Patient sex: M
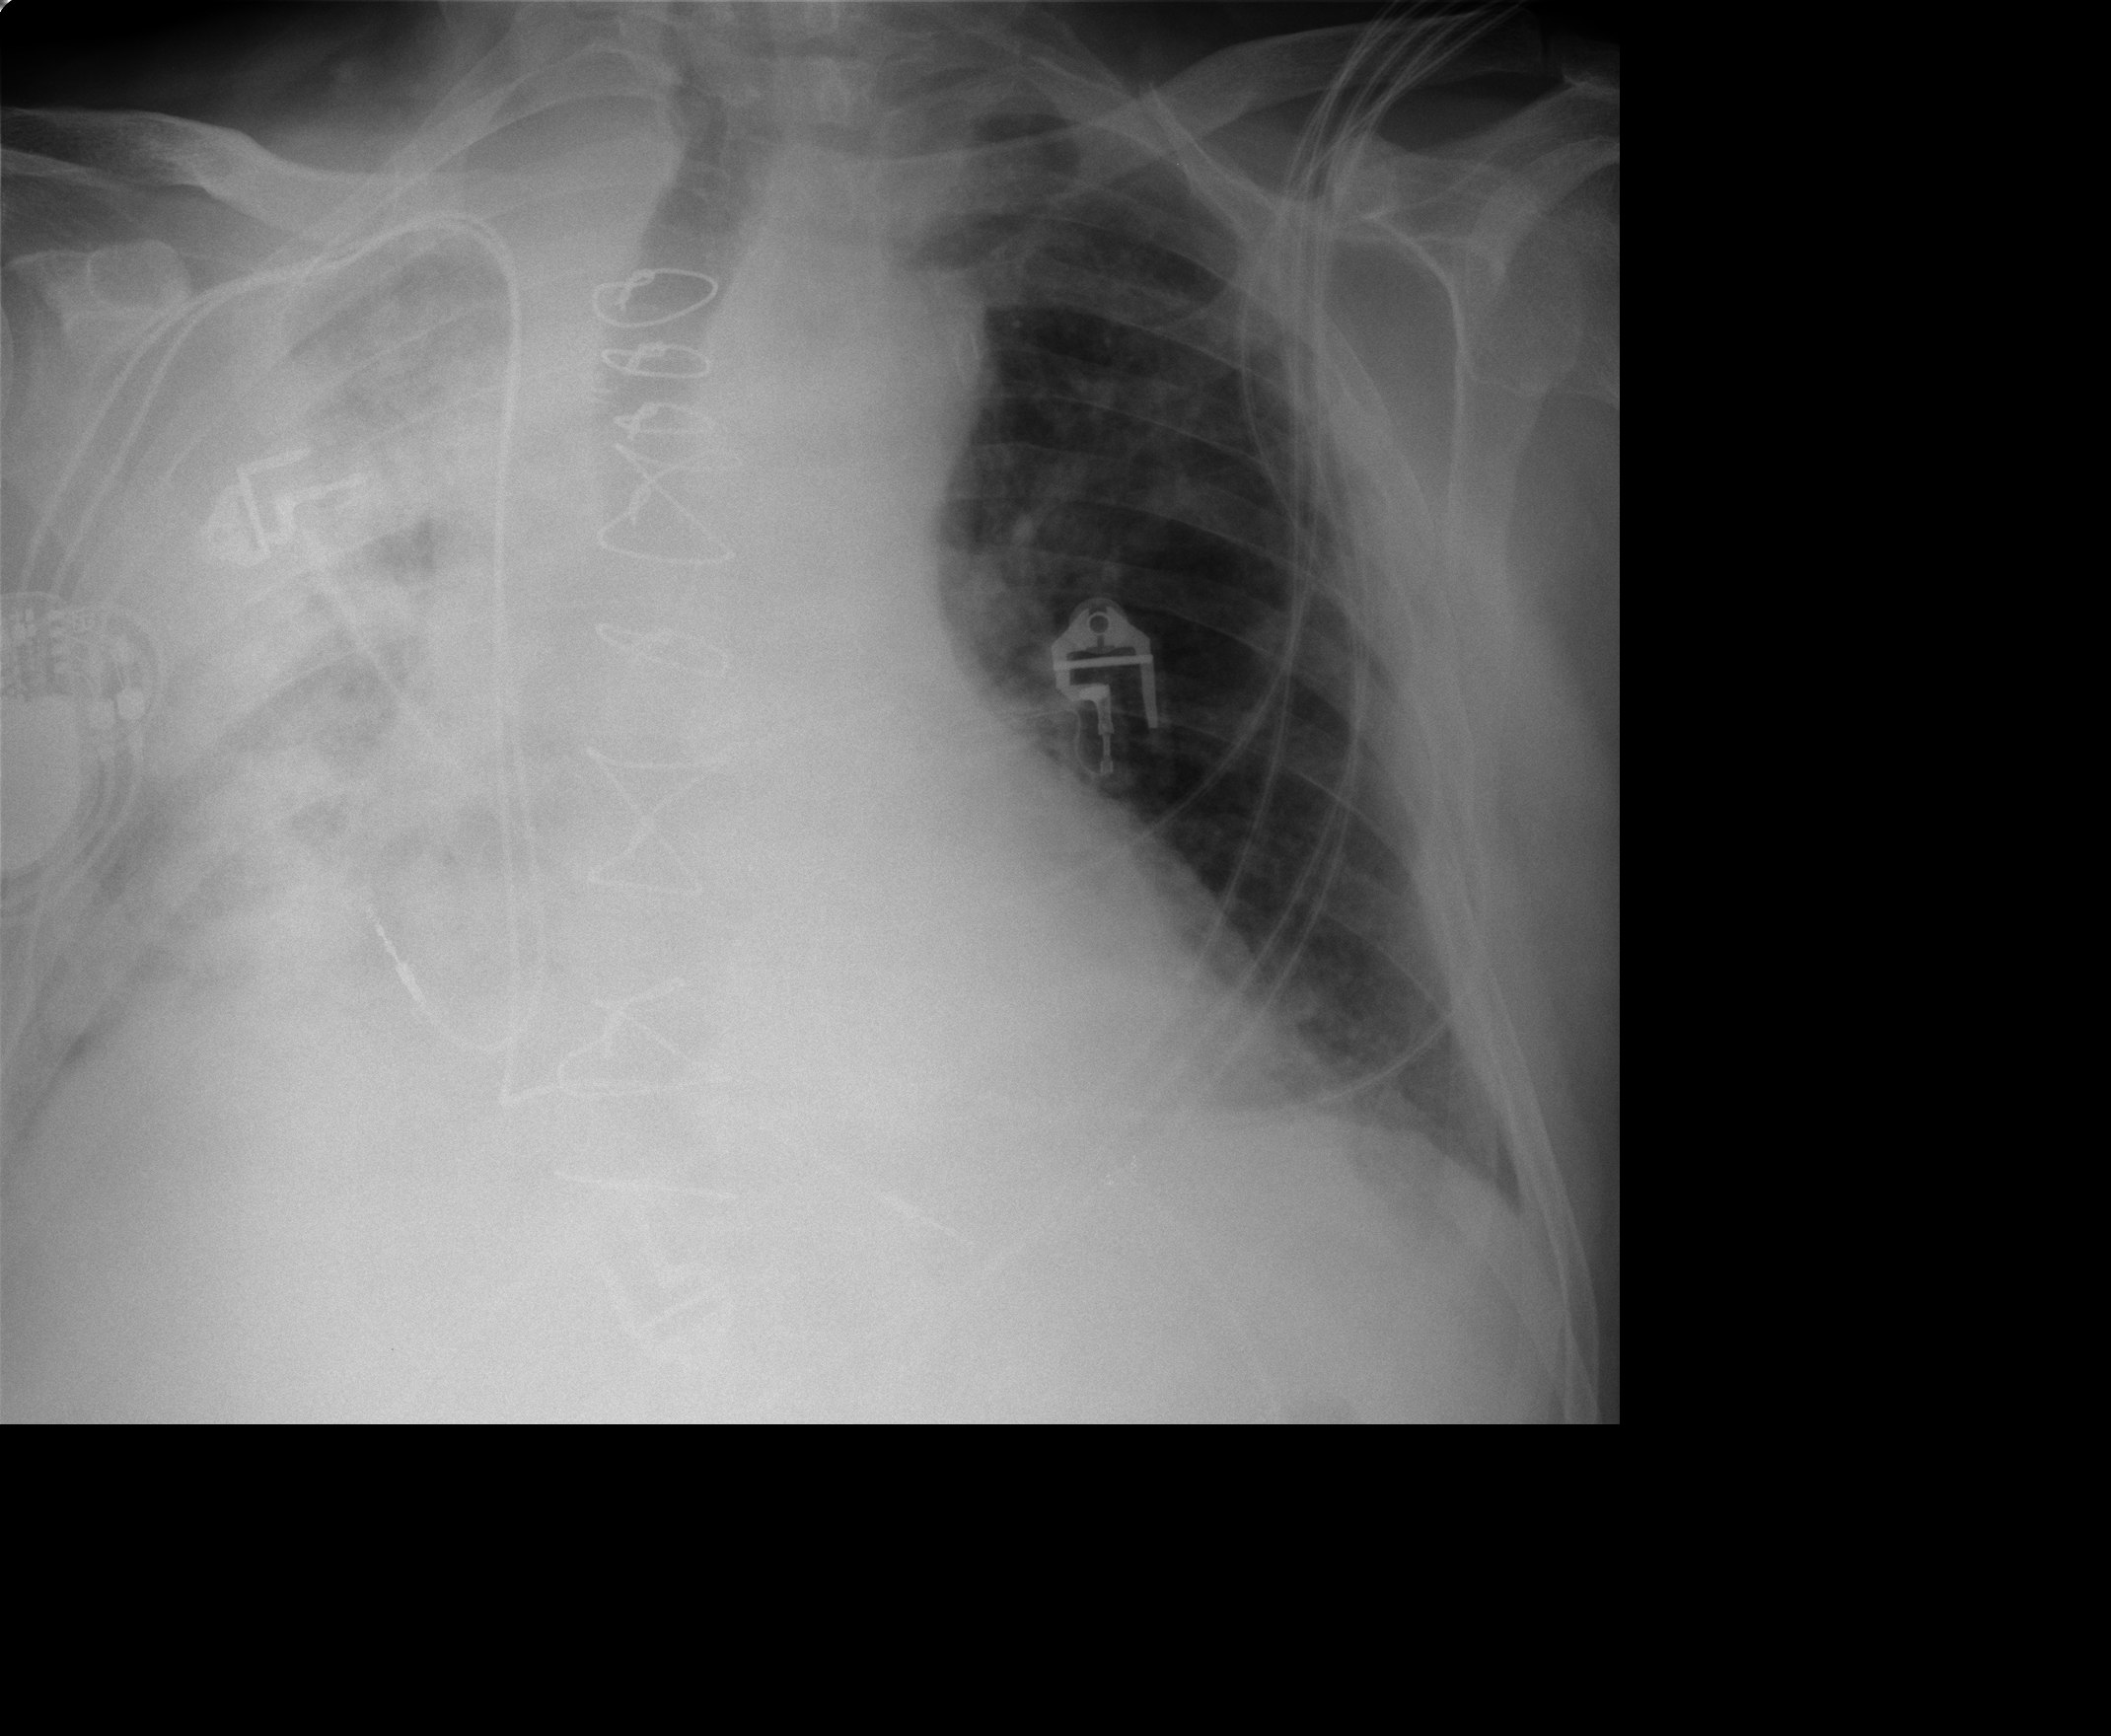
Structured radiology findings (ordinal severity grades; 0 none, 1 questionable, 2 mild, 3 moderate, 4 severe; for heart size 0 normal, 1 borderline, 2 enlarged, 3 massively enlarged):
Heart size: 2
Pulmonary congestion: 0
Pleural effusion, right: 2
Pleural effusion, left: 1
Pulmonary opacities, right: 4
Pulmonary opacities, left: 0
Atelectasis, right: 2
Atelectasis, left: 2